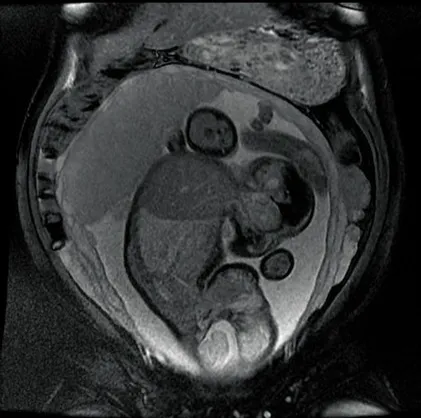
Fetal MRI-gestational age 21 weeks, viable fetus and parasite fetus (longitudinal plan).
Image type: radiology (mri)